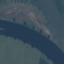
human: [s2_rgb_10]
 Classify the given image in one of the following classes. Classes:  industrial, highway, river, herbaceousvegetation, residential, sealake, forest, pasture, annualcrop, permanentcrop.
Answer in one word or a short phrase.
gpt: River